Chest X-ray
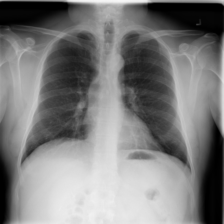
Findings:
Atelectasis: negative
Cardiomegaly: negative
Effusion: negative
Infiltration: positive
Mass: negative
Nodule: negative
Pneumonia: negative
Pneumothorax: negative
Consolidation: negative
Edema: negative
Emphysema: negative
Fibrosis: positive
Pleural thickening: negative
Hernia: negative